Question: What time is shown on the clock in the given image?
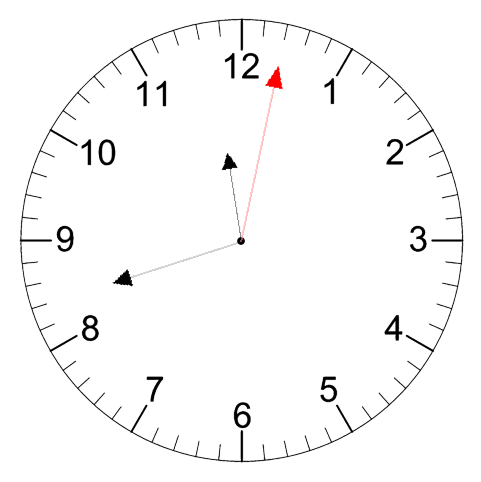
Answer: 11:42:02